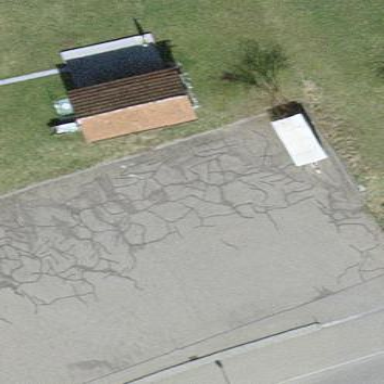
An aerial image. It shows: Parking area with surface.